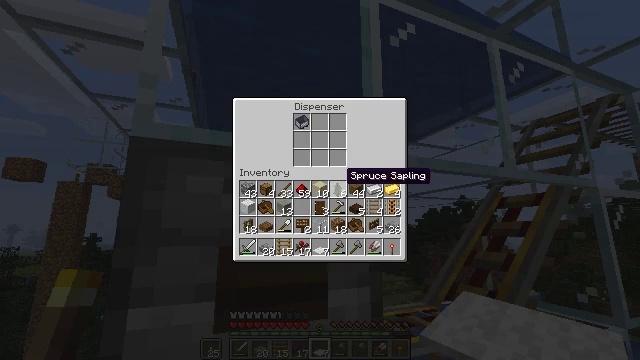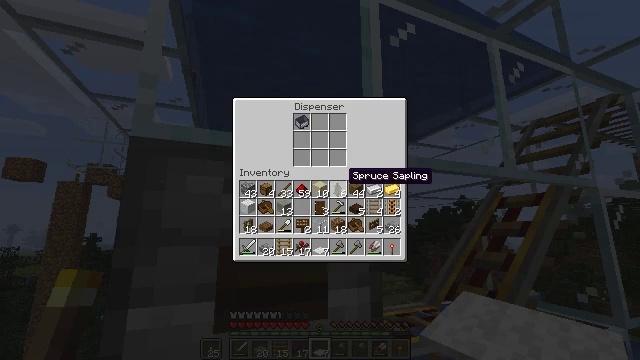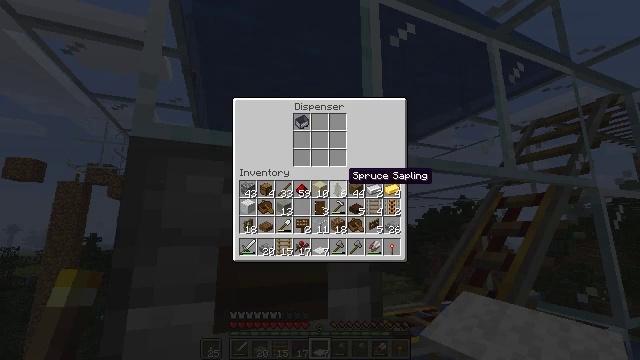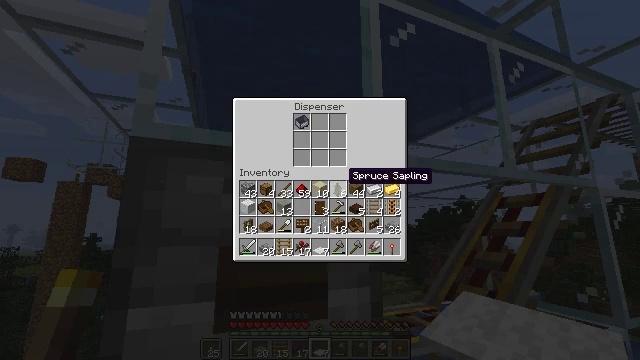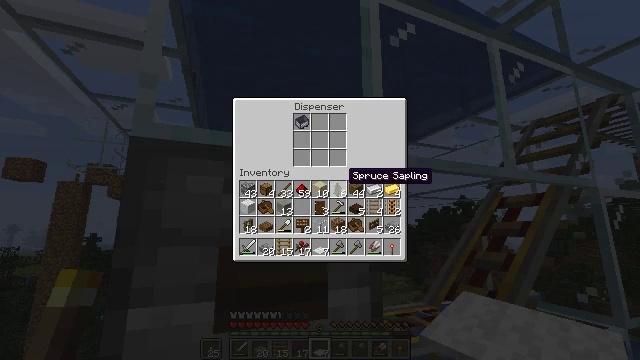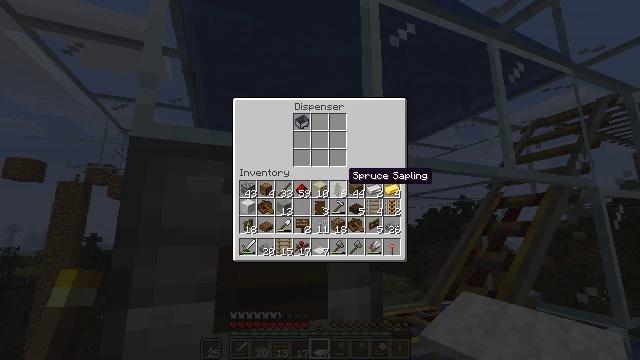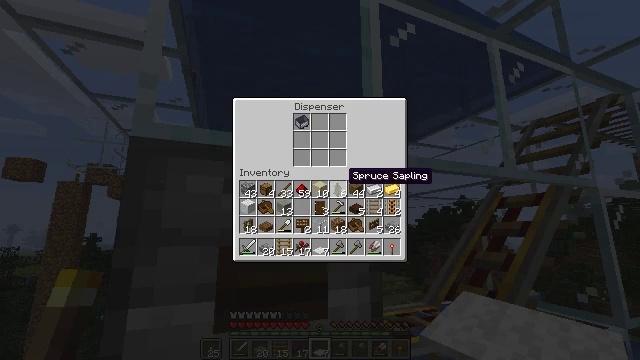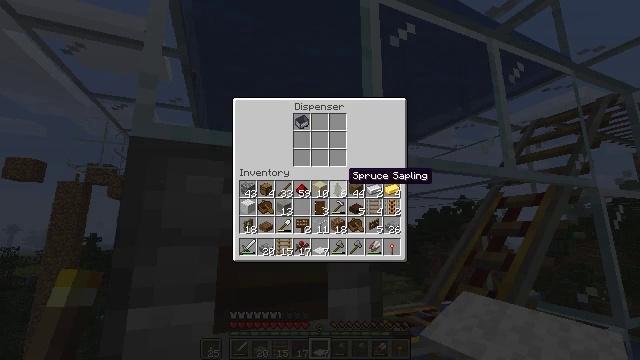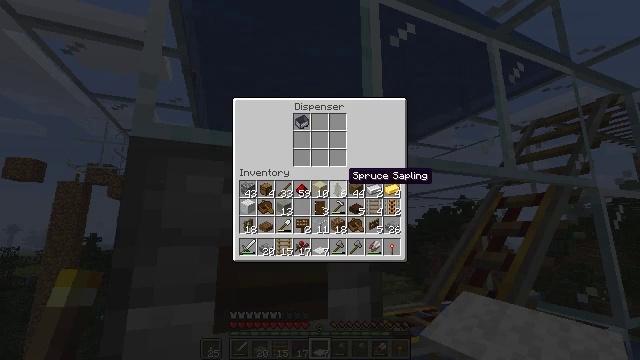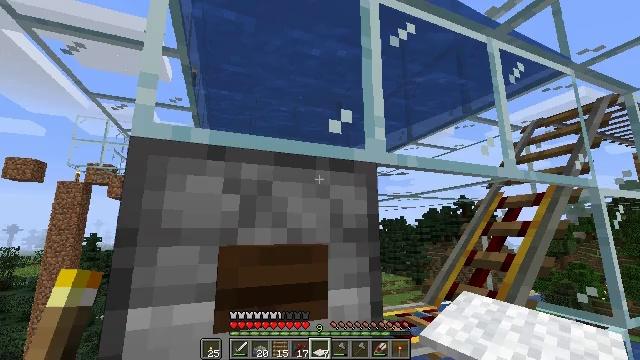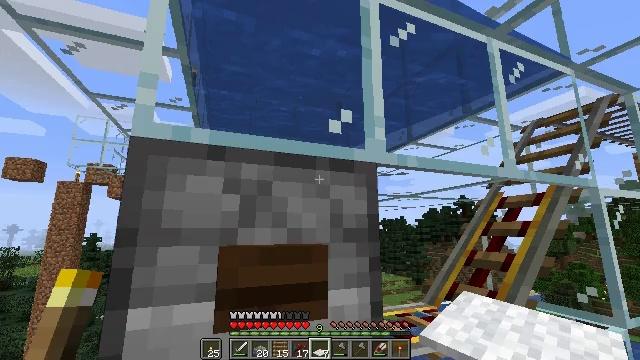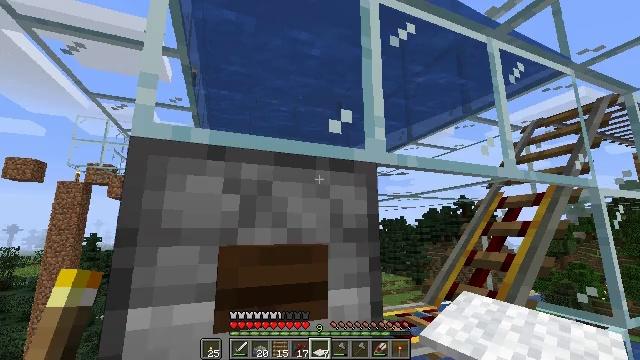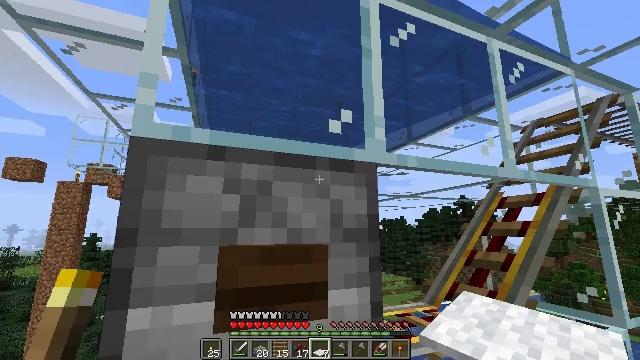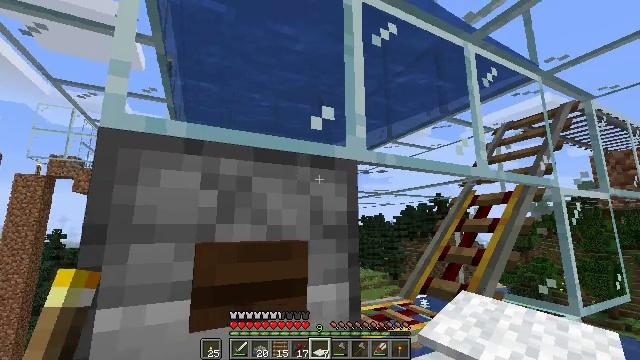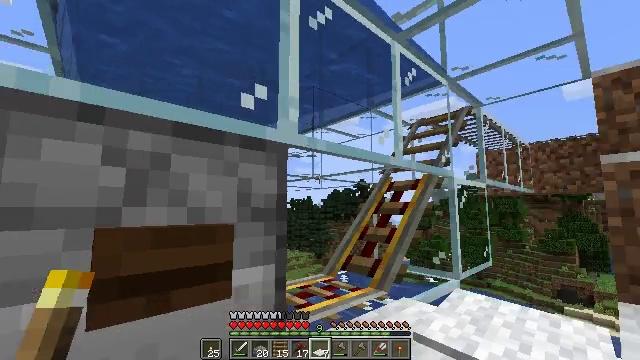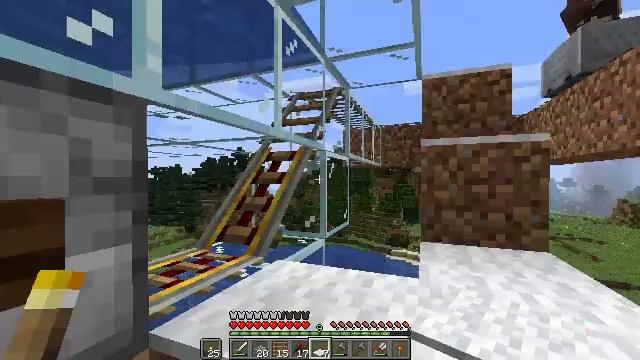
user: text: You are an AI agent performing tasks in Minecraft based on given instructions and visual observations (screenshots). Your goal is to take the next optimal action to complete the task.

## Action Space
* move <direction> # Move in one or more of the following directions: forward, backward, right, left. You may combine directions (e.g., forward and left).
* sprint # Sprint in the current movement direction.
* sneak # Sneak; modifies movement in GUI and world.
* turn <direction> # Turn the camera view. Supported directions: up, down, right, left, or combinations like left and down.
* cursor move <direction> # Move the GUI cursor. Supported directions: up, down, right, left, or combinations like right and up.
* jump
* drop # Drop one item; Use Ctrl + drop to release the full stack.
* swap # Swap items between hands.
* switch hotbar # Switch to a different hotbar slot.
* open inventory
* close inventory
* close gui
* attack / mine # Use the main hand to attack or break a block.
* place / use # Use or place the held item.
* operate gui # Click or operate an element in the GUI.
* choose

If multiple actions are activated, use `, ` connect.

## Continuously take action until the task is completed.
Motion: motion action
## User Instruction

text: Retrieve the torch.
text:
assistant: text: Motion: sneak
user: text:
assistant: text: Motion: sneak
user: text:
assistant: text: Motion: no_op
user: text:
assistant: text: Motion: no_op
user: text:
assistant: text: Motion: no_op
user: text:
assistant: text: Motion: no_op
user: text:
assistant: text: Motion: no_op
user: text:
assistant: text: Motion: no_op
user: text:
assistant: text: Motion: no_op
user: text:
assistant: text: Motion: close gui
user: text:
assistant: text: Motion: no_op
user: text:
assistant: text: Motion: no_op
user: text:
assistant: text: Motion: turn right
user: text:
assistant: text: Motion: turn right and down
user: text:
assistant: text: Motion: turn right and down
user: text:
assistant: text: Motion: turn right and down
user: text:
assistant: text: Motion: turn right
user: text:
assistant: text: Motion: turn right and up
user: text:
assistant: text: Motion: turn right
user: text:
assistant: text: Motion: turn right
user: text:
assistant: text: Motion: turn right
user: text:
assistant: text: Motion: no_op
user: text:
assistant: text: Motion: no_op
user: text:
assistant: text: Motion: no_op
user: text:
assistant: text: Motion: turn right and up
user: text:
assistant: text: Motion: turn right and up
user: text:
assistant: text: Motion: turn right
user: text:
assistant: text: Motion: turn right and down
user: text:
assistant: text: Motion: turn right and down
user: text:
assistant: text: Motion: turn down